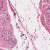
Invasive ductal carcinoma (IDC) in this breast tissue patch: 0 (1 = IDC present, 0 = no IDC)